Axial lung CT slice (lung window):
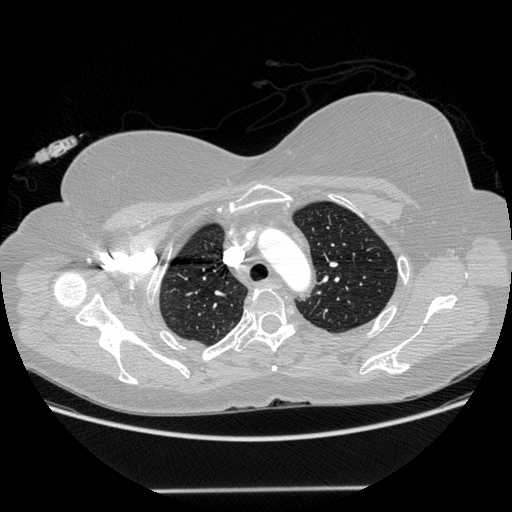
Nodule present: no